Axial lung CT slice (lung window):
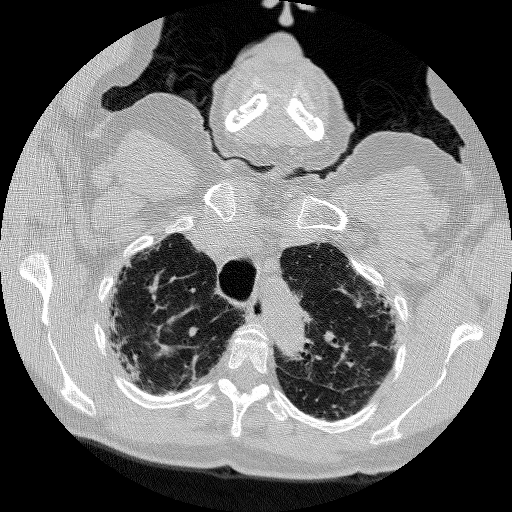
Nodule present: no